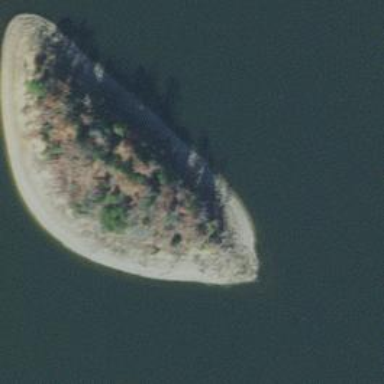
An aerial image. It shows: Forested islet.